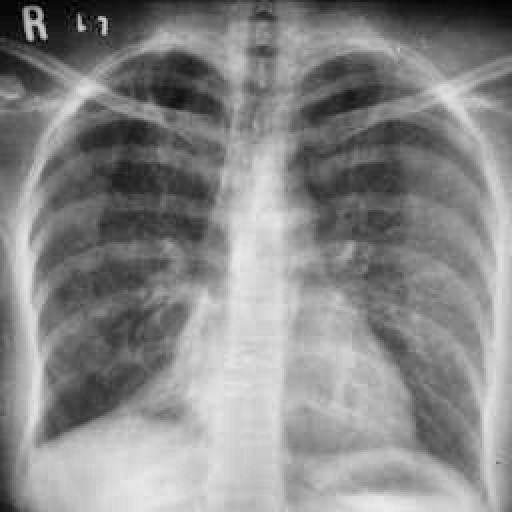
Finding: TUBERCULOSIS